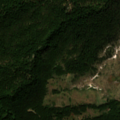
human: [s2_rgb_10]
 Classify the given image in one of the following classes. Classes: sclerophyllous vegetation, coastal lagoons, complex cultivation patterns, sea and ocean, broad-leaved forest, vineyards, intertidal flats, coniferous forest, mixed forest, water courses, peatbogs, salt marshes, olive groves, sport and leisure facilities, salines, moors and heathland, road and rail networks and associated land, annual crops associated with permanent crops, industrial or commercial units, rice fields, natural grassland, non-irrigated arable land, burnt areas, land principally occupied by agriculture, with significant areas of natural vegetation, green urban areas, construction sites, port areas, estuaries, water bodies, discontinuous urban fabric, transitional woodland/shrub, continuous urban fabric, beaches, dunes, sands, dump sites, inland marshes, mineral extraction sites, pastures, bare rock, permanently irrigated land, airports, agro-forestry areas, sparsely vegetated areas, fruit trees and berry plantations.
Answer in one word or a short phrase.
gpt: broad-leaved forest, natural grassland